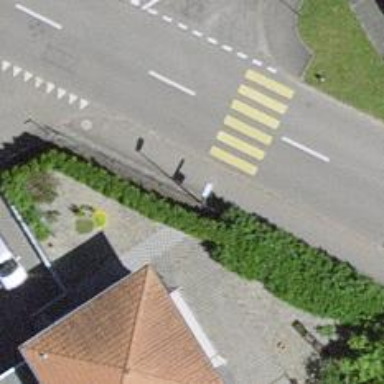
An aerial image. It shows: Uncontrolled zebra crossing on the road.